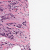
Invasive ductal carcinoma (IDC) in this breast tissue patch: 1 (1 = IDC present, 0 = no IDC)